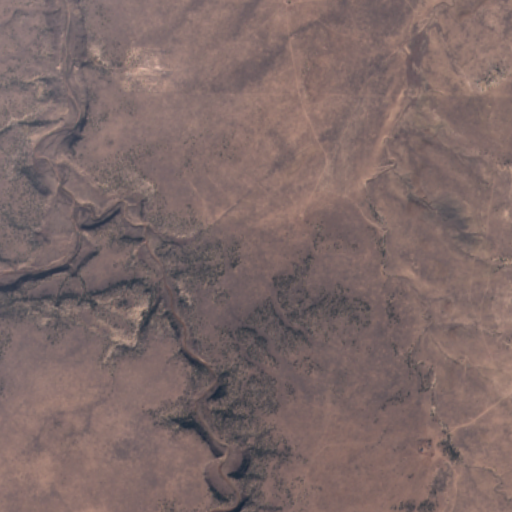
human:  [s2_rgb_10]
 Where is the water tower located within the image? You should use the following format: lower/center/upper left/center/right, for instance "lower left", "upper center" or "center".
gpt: The water tower is located in the upper center of the image.
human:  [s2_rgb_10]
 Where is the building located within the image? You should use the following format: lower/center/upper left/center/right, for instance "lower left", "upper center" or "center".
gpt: The building is located in the lower right of the image.
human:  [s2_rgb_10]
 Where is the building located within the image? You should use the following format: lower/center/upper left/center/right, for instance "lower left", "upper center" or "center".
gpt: The building is located in the lower right of the image.
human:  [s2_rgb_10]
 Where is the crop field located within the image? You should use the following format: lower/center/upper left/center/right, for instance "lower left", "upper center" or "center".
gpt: There is no crop field in the image.